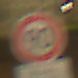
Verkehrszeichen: Geschwindigkeit90
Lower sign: ZeitangabenMitBeschraenkungAufWochentage2
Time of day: Night
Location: Outdoor (Urban)
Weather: Overcast
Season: NotSpecified
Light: Artificial